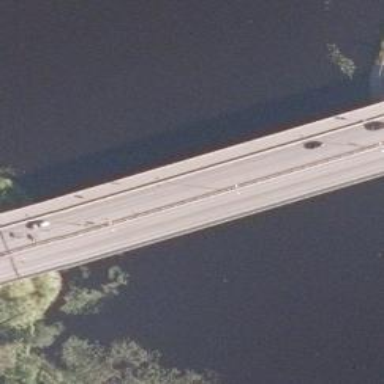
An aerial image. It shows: Beam bridge structure.